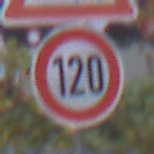
Verkehrszeichen: Geschwindigkeit120
Zusatzzeichen oben: Stau
Umgebung: Outdoor, Urban
Tageszeit: MorningAfternoon
Wetter: PartlyCloudy
Licht: Natural
Jahreszeit: NotSpecified
Kontrast: LowContrast